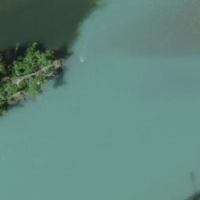
EUNIS habitat code: 15
Species observed at this site:
Podarcis muralis